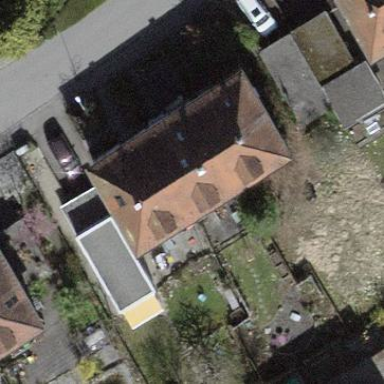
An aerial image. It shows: Semi-detached house.